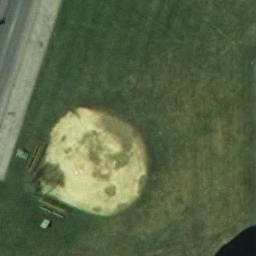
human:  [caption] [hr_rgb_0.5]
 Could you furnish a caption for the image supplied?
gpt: This is a old baseball diamond .

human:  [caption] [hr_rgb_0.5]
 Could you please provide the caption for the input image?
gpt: It is a small old baseball diamond .

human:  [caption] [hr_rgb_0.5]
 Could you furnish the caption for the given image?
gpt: This is a old baseball diamond .

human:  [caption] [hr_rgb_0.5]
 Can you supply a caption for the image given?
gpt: It is a small baseball diamond with sand and grass .

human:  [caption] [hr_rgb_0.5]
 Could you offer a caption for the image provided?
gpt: This is a old baseball diamond .